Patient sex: M
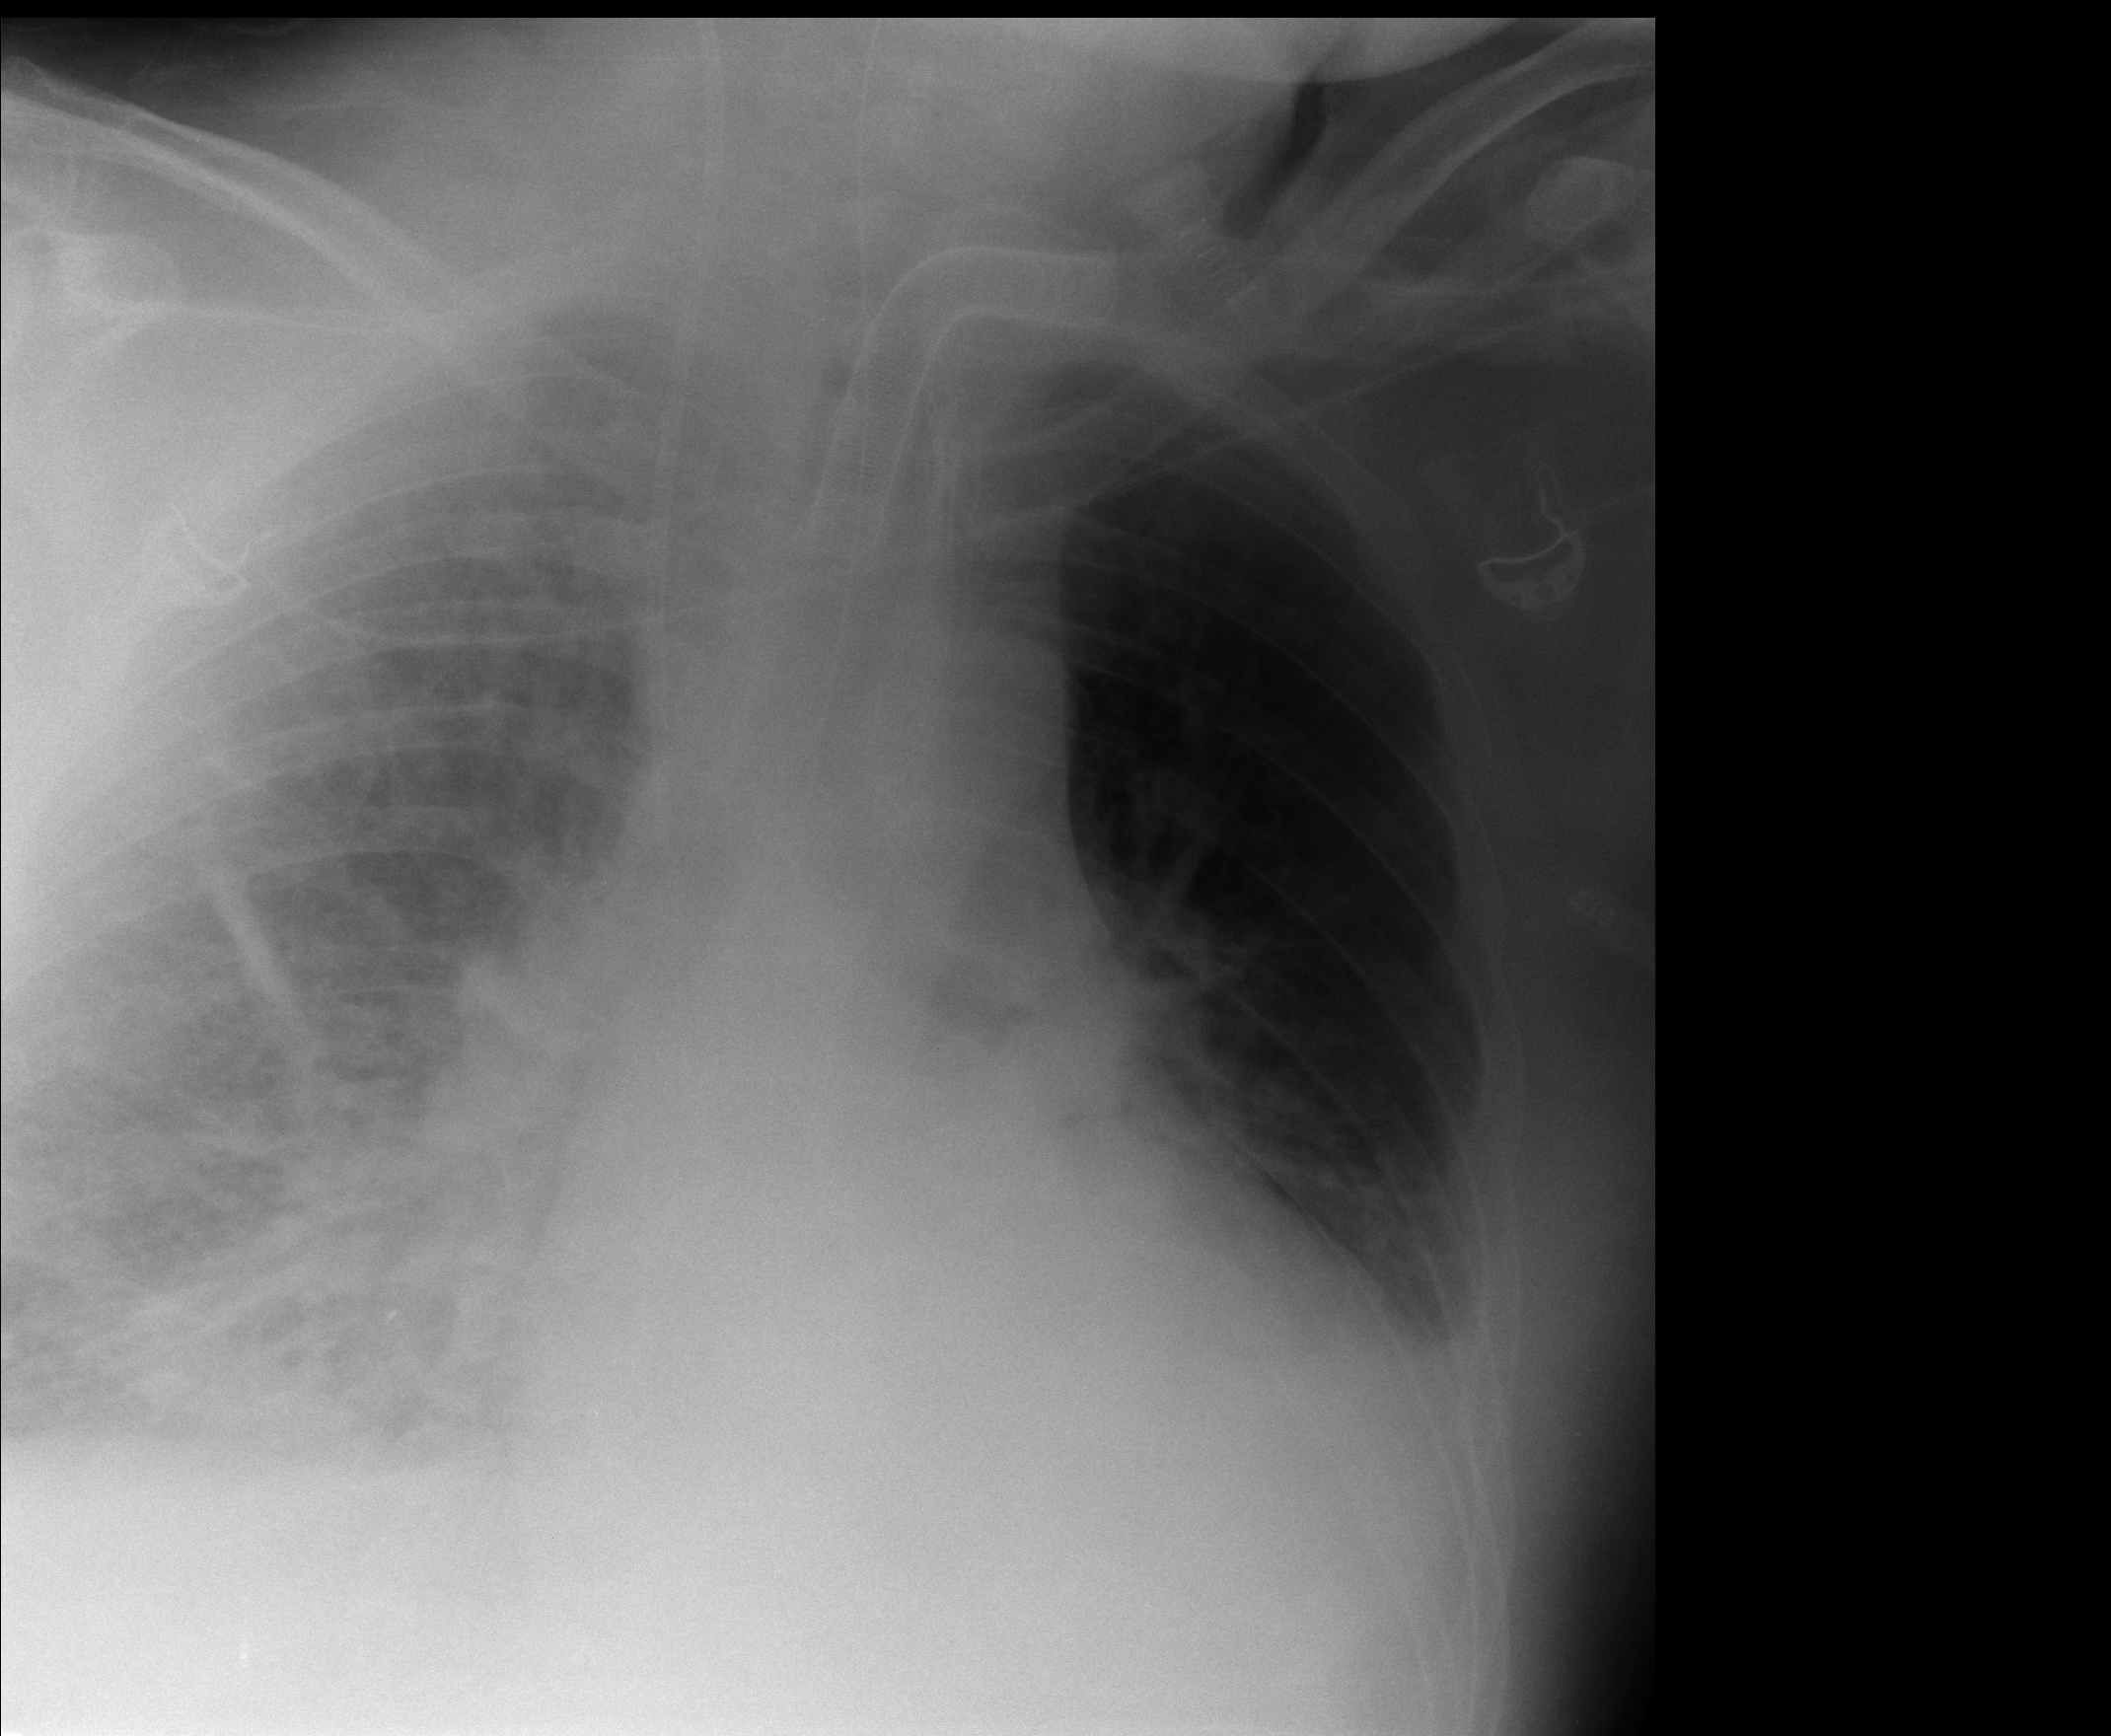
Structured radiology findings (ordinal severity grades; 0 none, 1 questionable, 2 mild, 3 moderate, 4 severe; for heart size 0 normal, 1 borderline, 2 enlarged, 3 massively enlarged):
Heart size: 1
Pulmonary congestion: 2
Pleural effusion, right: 2
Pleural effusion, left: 2
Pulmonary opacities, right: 3
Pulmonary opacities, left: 0
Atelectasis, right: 2
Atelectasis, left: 2